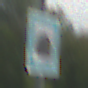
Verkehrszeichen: Tunnel
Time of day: MorningAfternoon
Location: Outdoor (Nature)
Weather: PartlyCloudy
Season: NotSpecified
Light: Natural